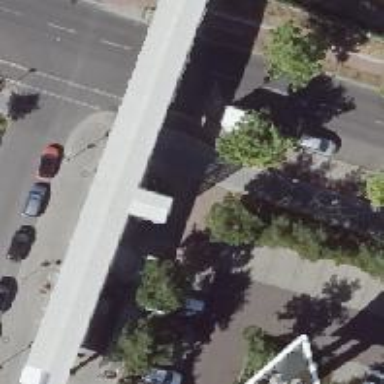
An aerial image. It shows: Entrance to public transport.